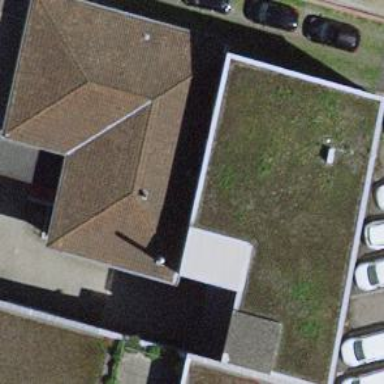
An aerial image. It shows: Building.